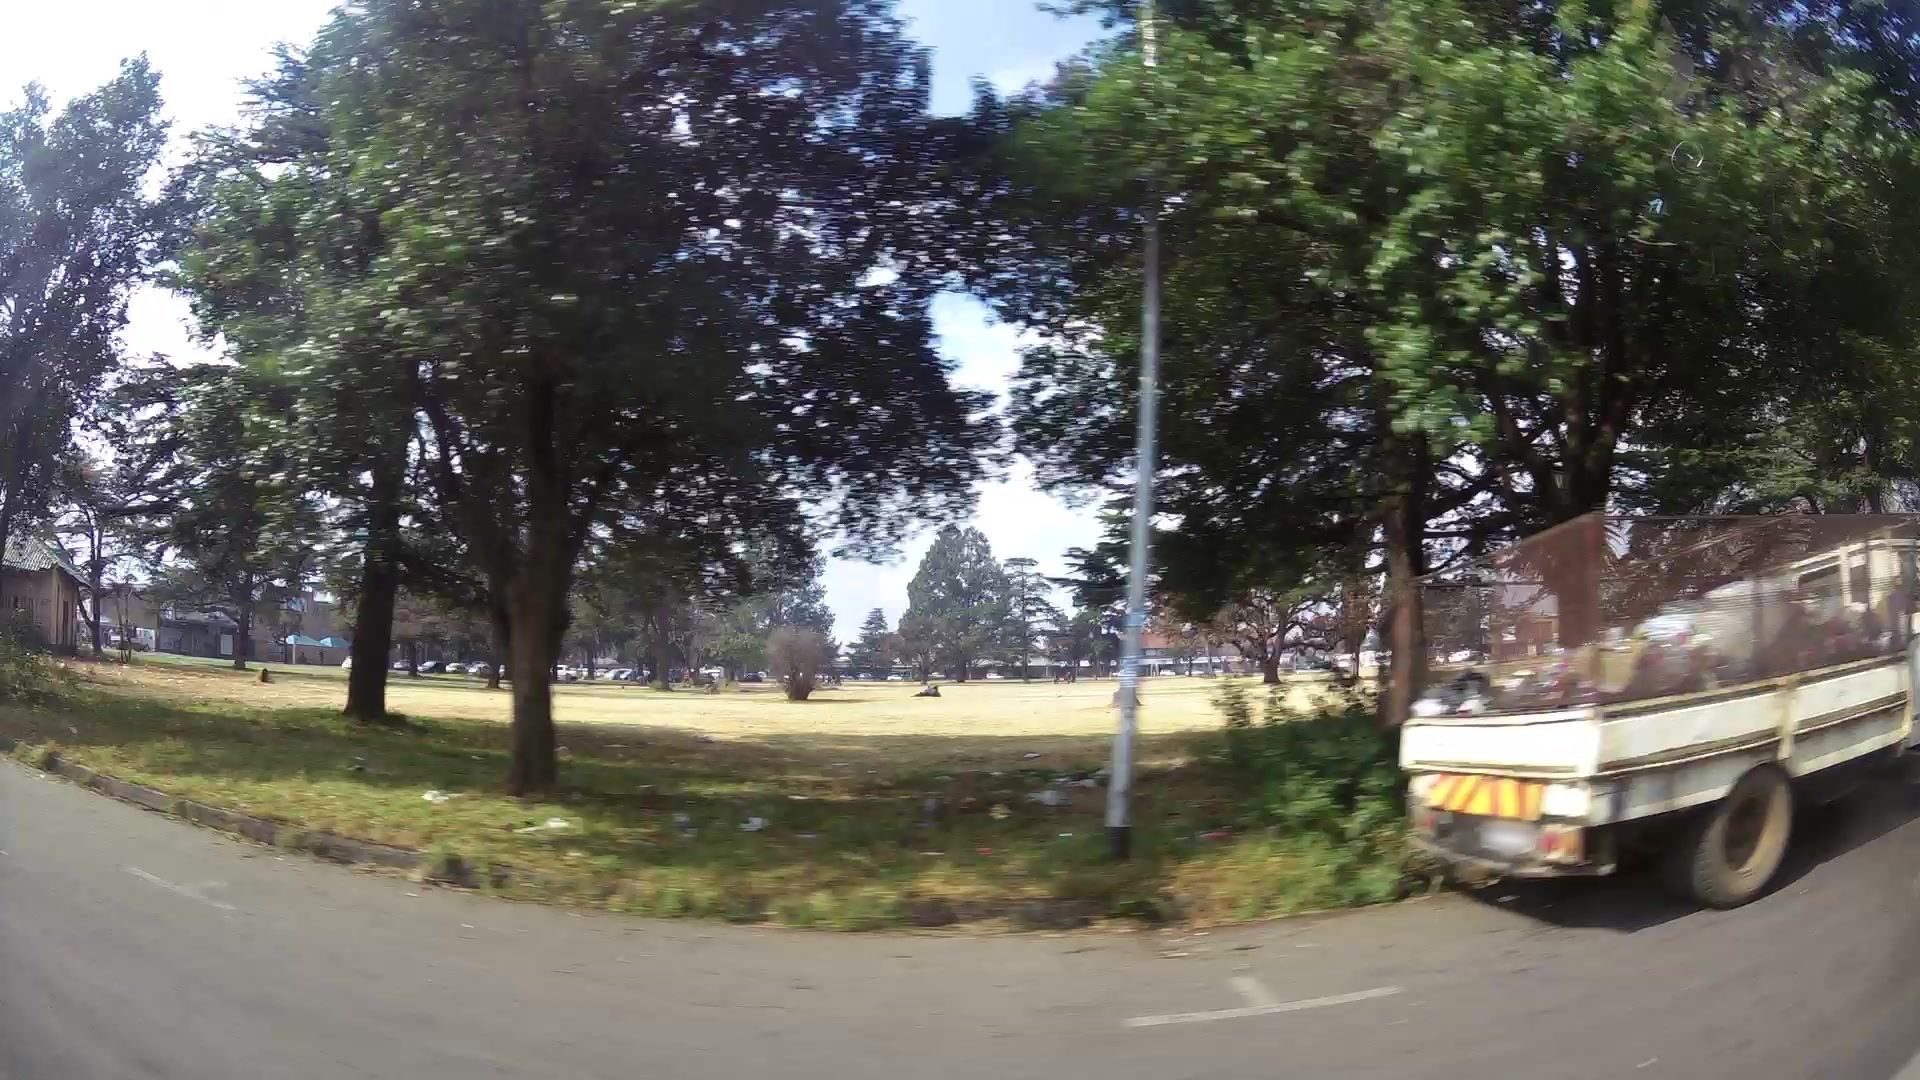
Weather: clear
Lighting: day
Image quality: slightly poor
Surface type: cycling surface
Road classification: residential
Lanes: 2
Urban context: dense urban cluster
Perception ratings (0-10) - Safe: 6.06, Lively: 5.59, Beautiful: 8.16, Boring: 2.81, Depressing: 3.6, Wealthy: 3.52